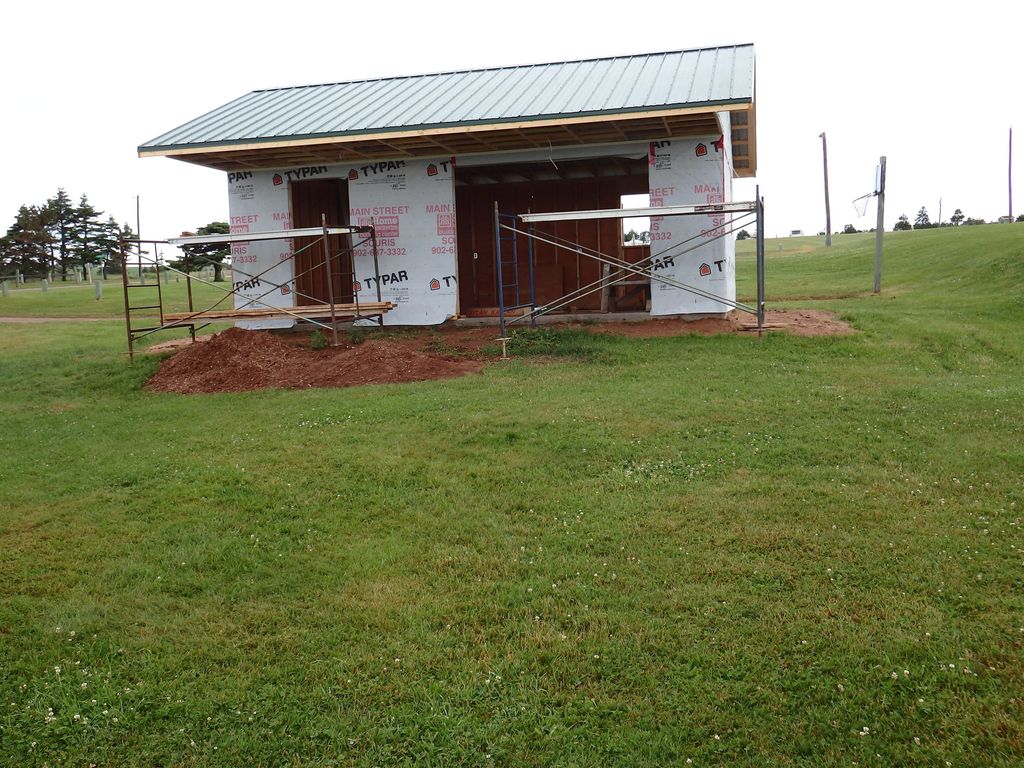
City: charlottetown